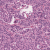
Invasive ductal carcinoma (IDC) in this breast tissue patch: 1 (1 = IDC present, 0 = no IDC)